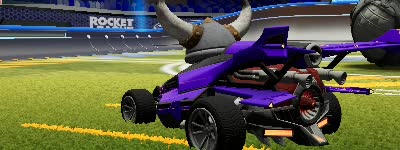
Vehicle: aftershock